Interaction volume radius: 5 \u00c5
Interaction volume height: 15 \u00c5
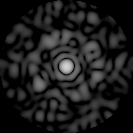
Disorder parameter: 0.8314